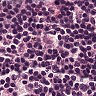
Metastatic tissue present: no